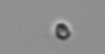
Label: nanoplankton_mix